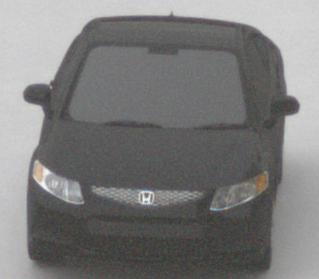
Make: Honda
Model: Civic Limousine 1.8
Detailed model: Civic (IX) Limousine
Model produced from: 2014/05
Model produced until: 2017/06
Doors: 4
Color: black
Road condition: dry road
Daytime: morning or afternoon
Contrast: low contrast